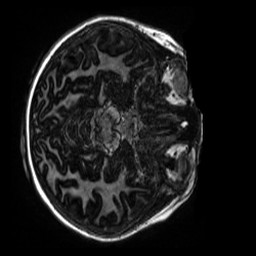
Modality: MP2RAGE
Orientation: axial
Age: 9
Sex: female
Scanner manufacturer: siemens
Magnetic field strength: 3 T
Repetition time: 4 s
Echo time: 0.00303 s